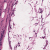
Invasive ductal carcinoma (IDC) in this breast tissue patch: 1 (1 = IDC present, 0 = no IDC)